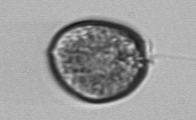
Label: Prorocentrum